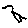
Label: bird